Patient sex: F
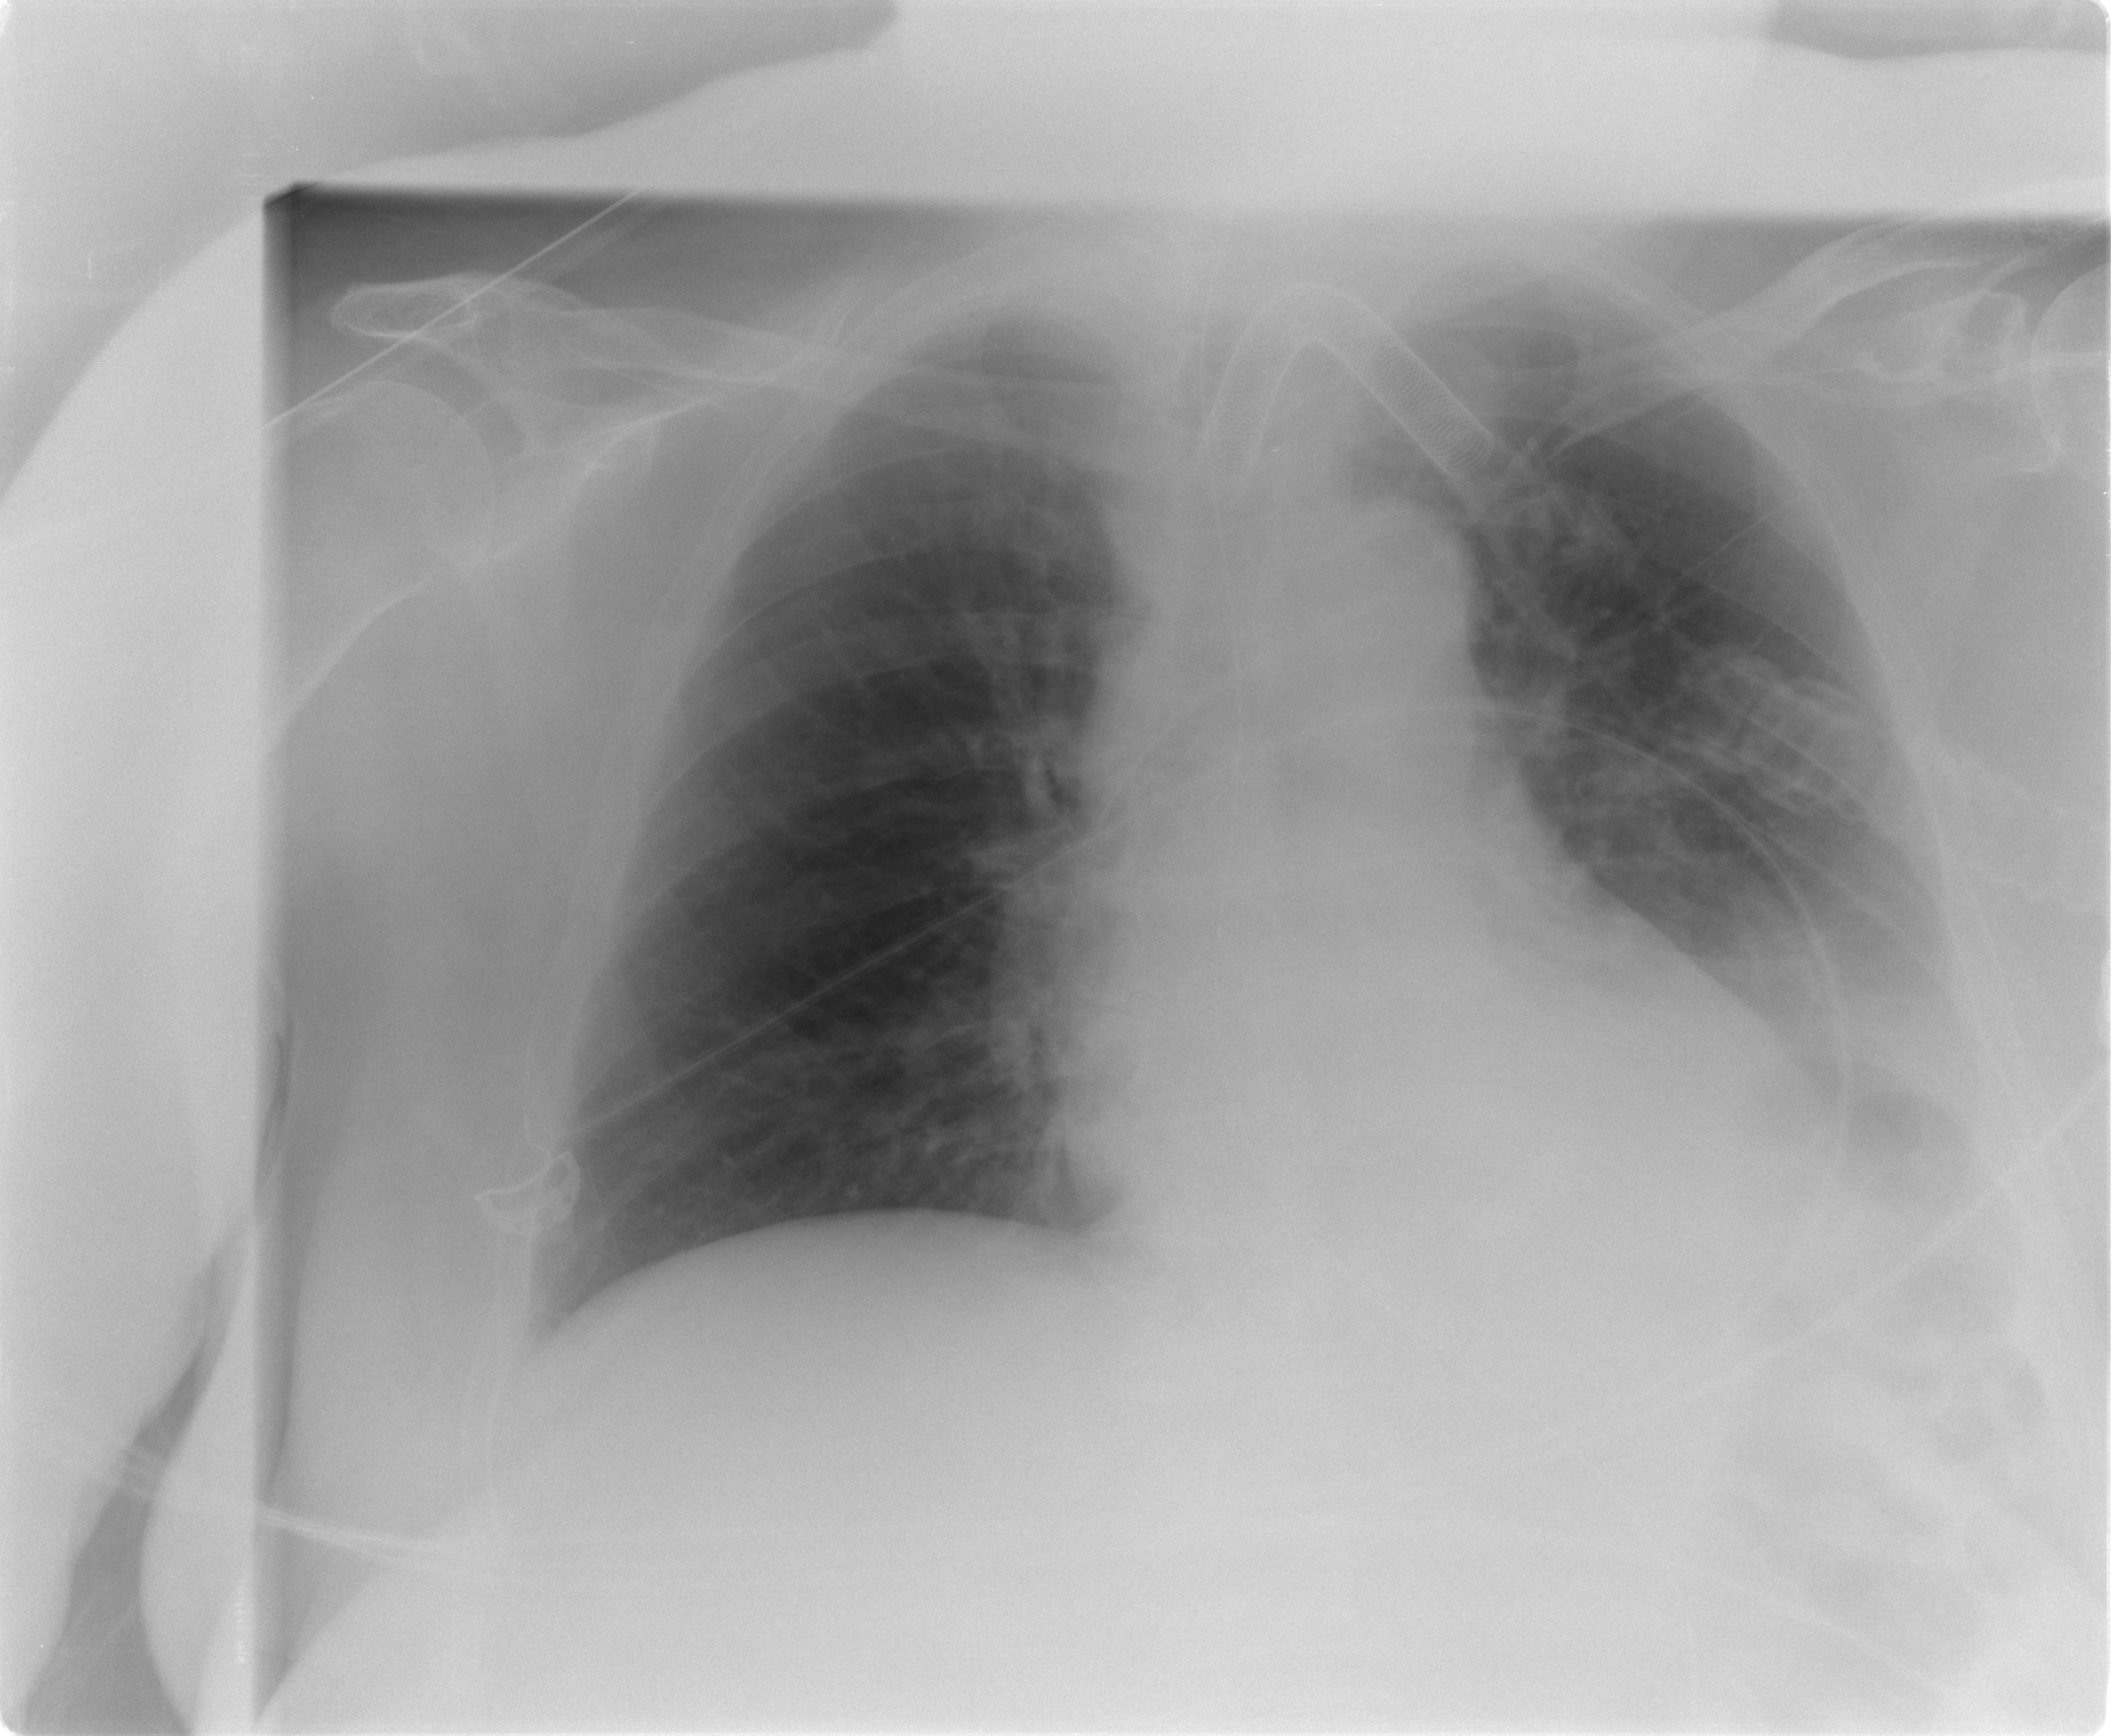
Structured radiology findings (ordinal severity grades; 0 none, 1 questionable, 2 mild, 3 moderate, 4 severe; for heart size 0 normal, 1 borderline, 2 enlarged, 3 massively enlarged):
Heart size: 1
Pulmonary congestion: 0
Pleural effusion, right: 0
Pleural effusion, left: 2
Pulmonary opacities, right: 0
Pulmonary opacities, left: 0
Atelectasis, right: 0
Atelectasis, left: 2